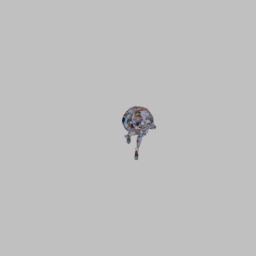
Label: people